Question: I've created a plugin with a 'RichCombo' box. Unfortunately the name of the dropdown is a little too long for the 'RichCombo' and it gets cut off.

Is there a way to force a wider 'RichCombo'? Likewise, is there a way to force a width of the actual dropdown list ('ListBox') itself?
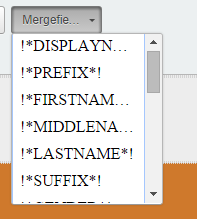
Answer: The CSS value you seek is '.cke_combopanel { width: 150px; }'. It can be found within 'editor.css'.